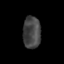
Tissue: skin
Cell type: Epithelial cells
Senescence score: 0.2127
Nuclear area (px): 557
Mean DAPI intensity: 68.679